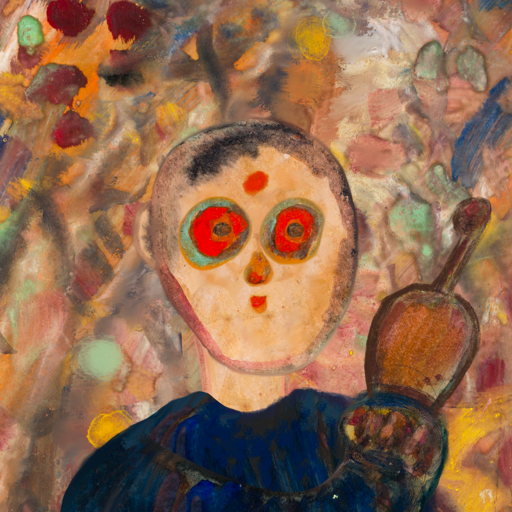
Background: Mother_And_Son_Mother, Head And Neck Front: Childish, Face Front: Sisters, Bust: Pipe, Hair Front: Blank, Head Accessory: Blank, Second Necklace: Blank, Necklace: Blank, Baby: Blank